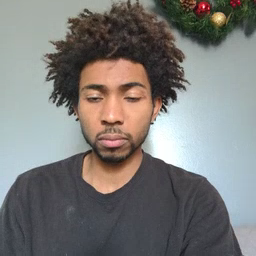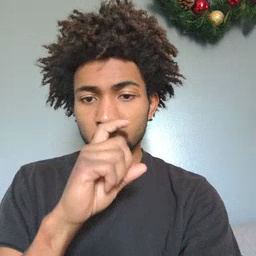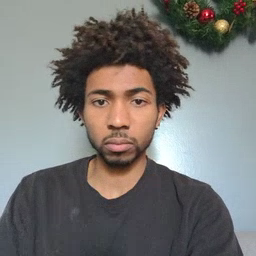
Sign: doll